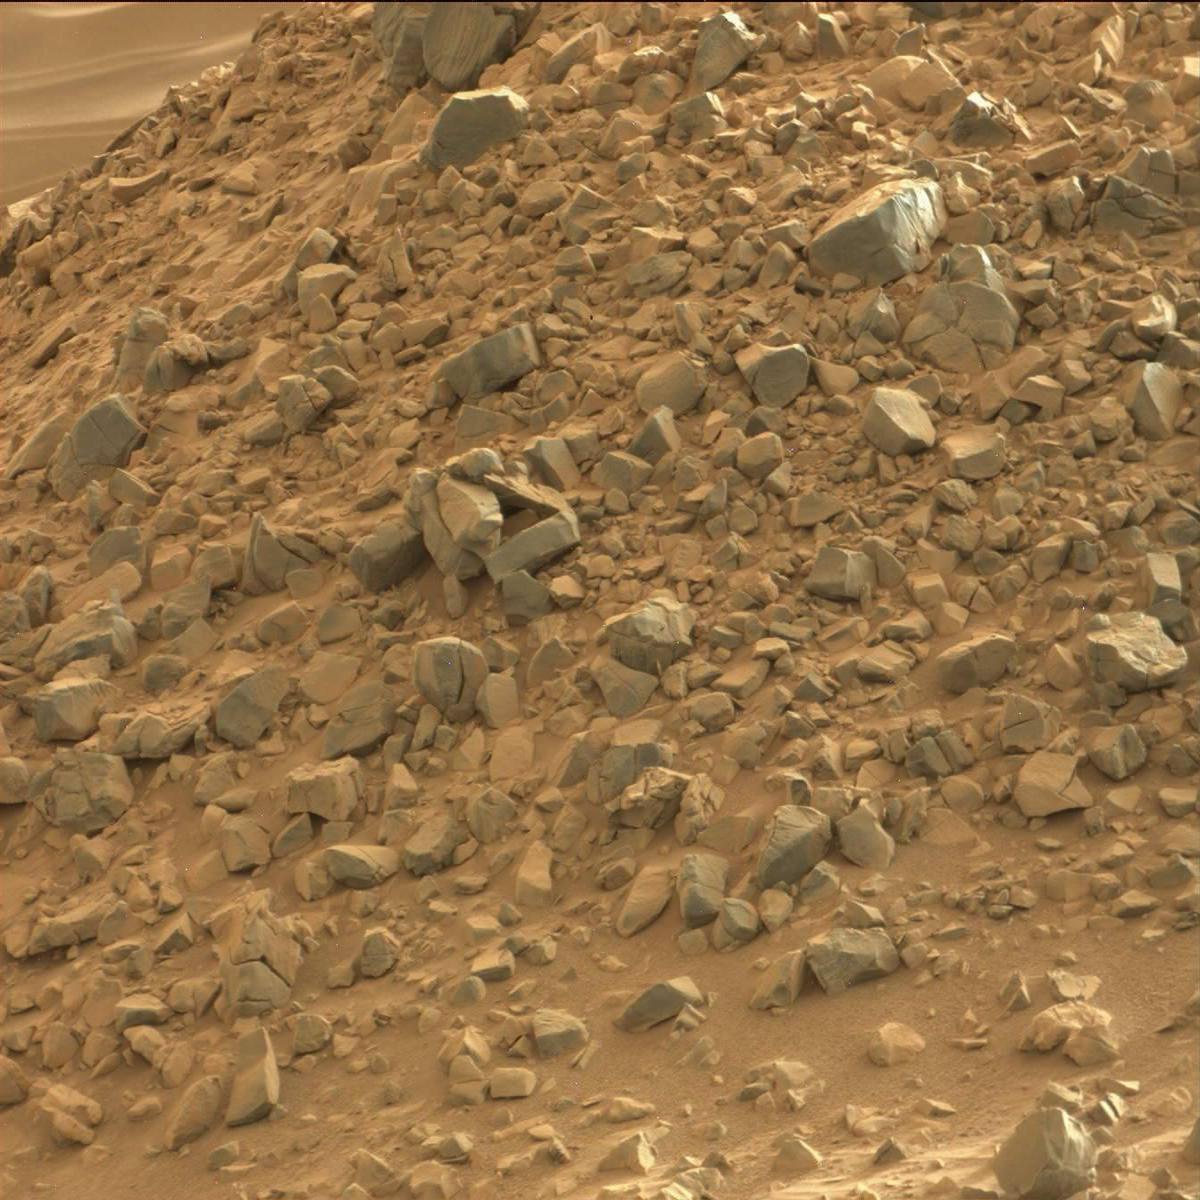
Terrain classes present: Bedrock, Rock, Sand / Soil